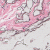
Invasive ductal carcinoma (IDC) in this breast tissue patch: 0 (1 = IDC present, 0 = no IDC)